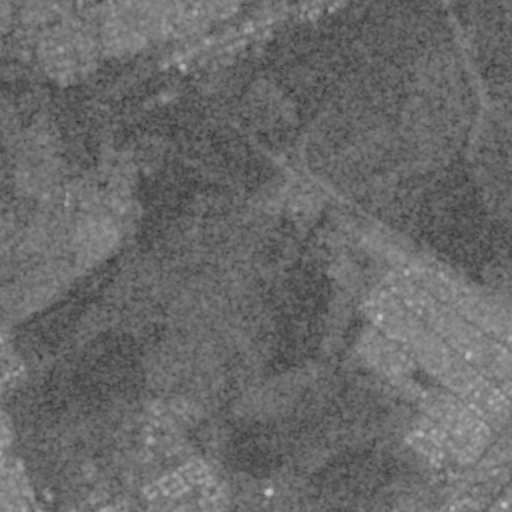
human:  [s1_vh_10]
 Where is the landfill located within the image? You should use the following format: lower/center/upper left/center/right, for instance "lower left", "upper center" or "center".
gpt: The landfill is located in the upper left of the image.
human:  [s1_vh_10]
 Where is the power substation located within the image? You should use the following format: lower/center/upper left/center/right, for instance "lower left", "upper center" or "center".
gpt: The power substation is located in the center of the image.
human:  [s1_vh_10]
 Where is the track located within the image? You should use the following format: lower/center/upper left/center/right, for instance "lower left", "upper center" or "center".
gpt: The track is located in the lower left of the image.
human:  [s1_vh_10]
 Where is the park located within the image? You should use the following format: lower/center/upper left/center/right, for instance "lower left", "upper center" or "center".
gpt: There is no park in the image.

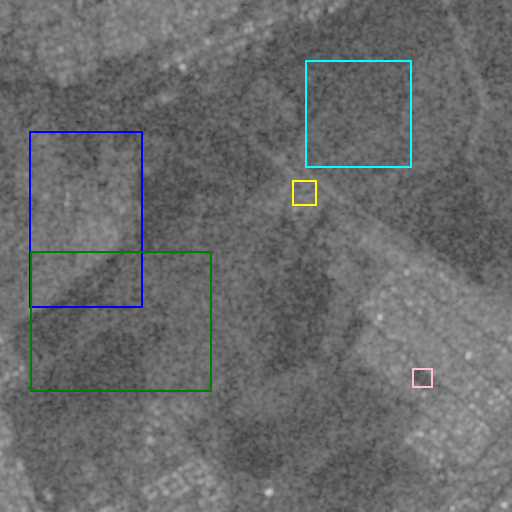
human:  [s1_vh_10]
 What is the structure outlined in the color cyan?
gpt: The structure outlined in cyan is a crop field.
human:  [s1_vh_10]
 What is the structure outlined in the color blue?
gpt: The structure outlined in blue is a landfill.
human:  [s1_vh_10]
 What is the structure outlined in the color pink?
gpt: The structure outlined in pink is a park.
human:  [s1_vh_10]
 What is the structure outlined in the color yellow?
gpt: The structure outlined in yellow is a power substation.
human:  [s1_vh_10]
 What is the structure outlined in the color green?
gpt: The structure outlined in green is a solar farm.
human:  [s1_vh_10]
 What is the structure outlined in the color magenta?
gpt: There is no magenta outline.